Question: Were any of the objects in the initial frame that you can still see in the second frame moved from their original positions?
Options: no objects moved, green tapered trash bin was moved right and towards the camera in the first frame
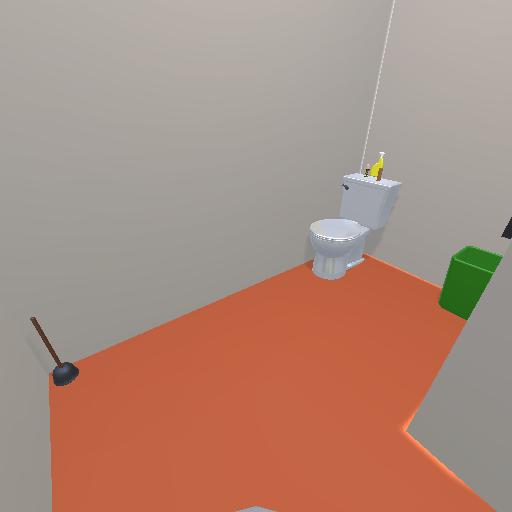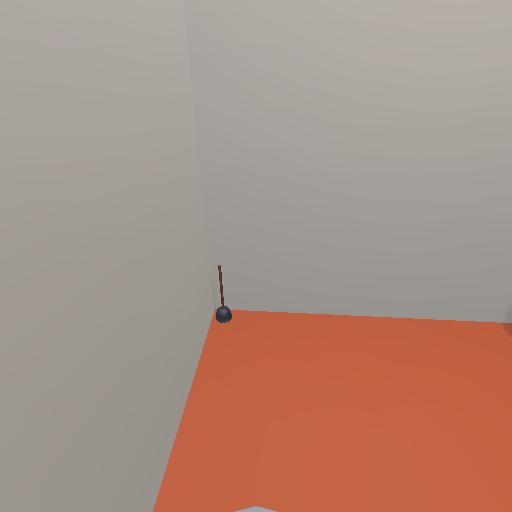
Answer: no objects moved